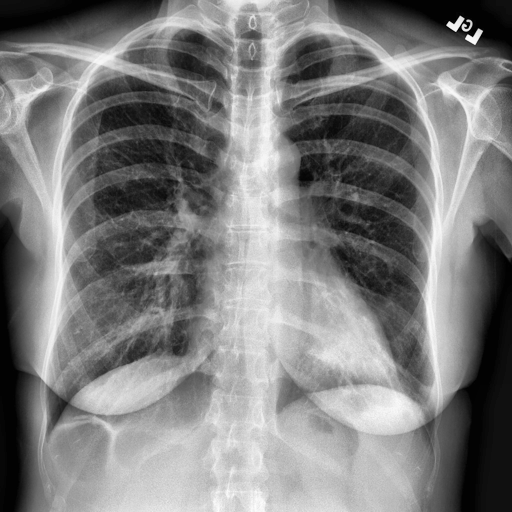
Finding: NORMAL